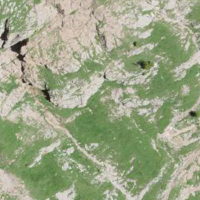
EUNIS habitat code: 31
Species observed at this site:
Erinus alpinus
Anthyllis vulneraria